Field crop: maize
Growth stage: 2
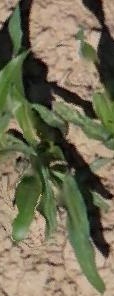
Species: maize